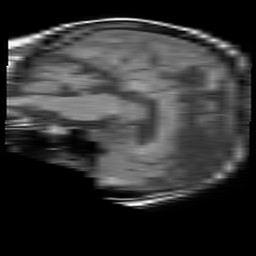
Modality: T1w
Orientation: sagittal
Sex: female
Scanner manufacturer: philips
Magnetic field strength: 1.5 T
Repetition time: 0.1793 s
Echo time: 0.001859 s